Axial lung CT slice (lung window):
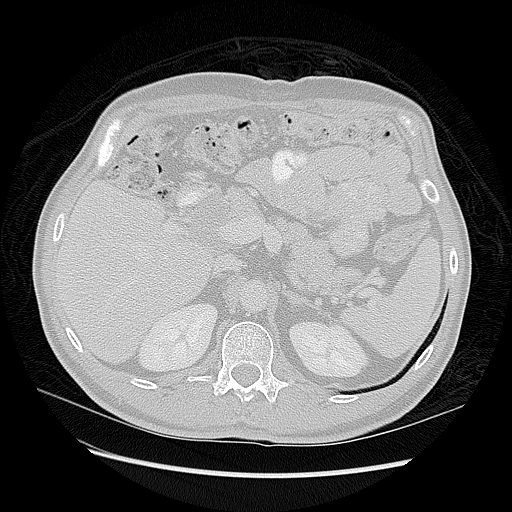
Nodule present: no